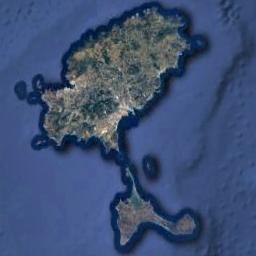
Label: island